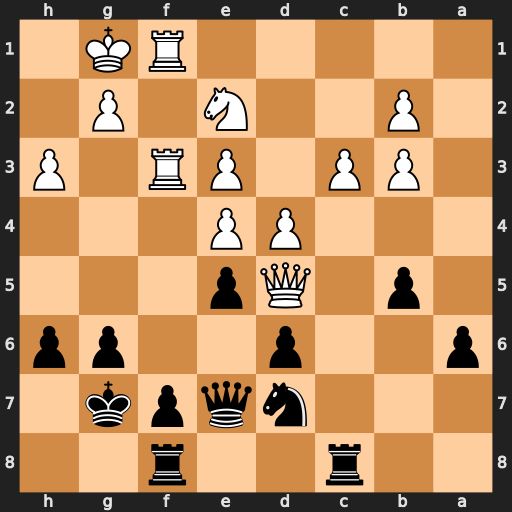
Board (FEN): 2r2r2/3nqpk1/p2p2pp/1p1Qp3/3PP3/1PP1PR1P/1P2N1P1/5RK1
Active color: b
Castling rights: -
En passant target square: -
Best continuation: Nb6 Rxf7+ Rxf7 Rxf7+ Qxf7